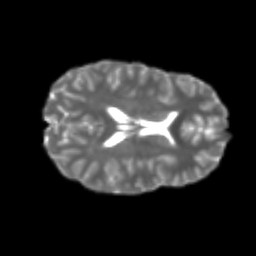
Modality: T2w
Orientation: axial
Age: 21
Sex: female
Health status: healthy
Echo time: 0.074 s